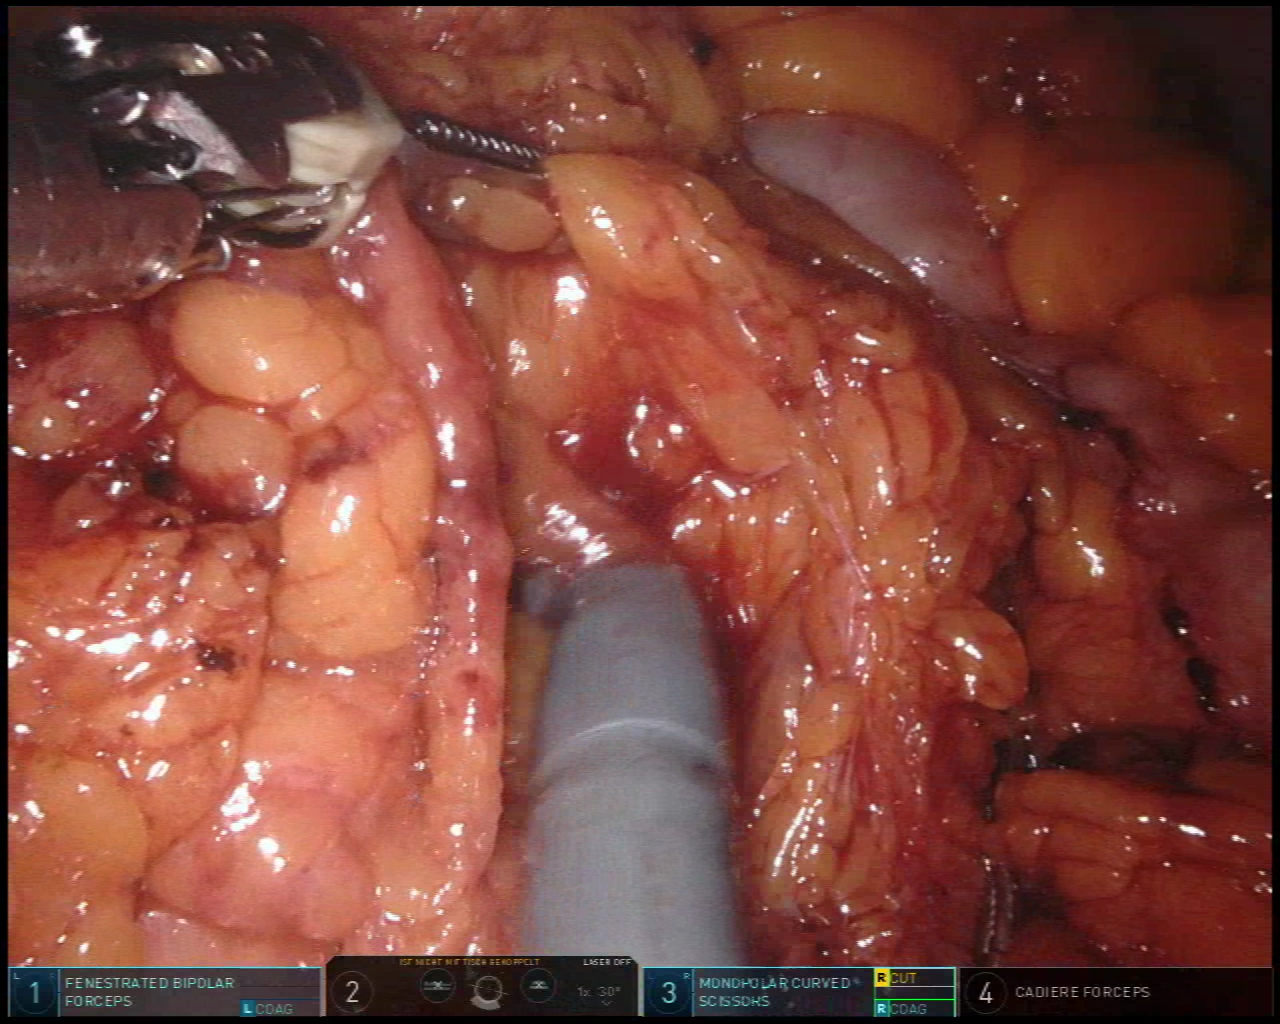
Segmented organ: colon
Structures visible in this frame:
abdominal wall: no
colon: yes
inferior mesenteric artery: no
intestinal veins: no
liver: no
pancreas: no
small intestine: no
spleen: no
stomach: no
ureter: no
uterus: no
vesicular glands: no